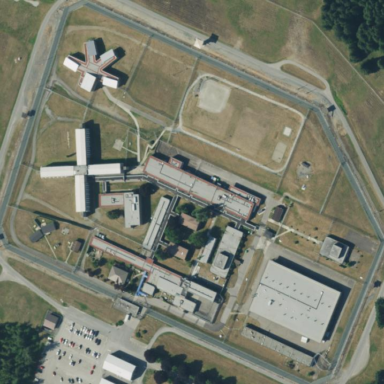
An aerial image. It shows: Prison.